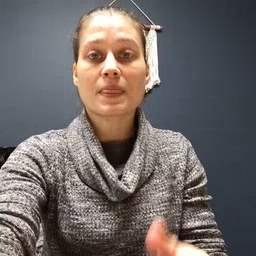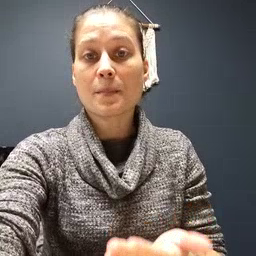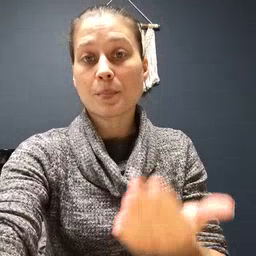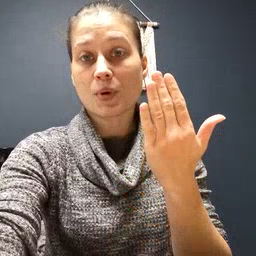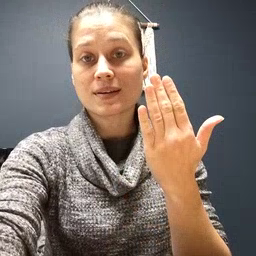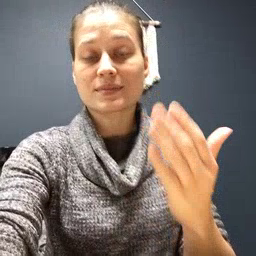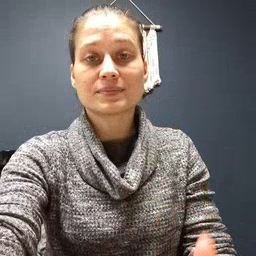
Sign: morning